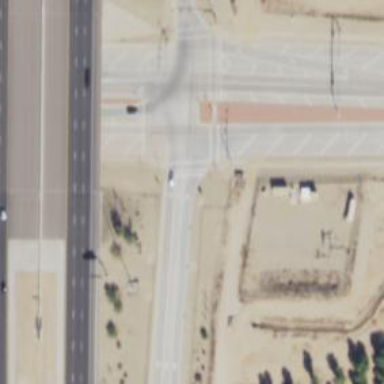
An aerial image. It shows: Solid stop line on the road.